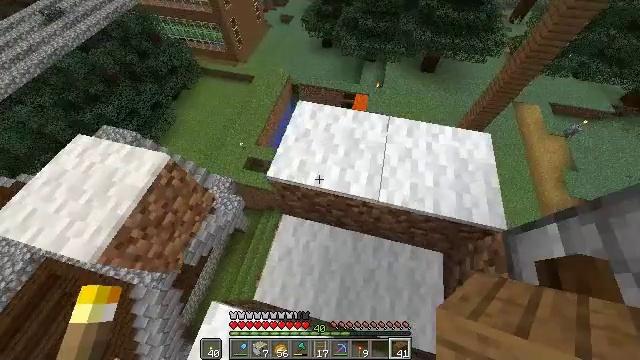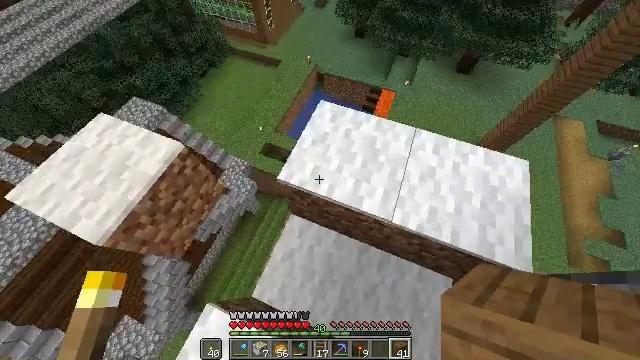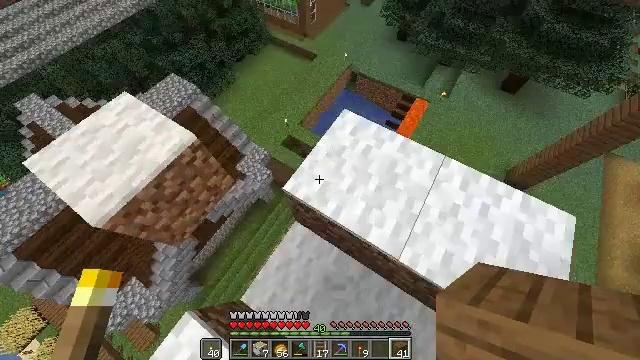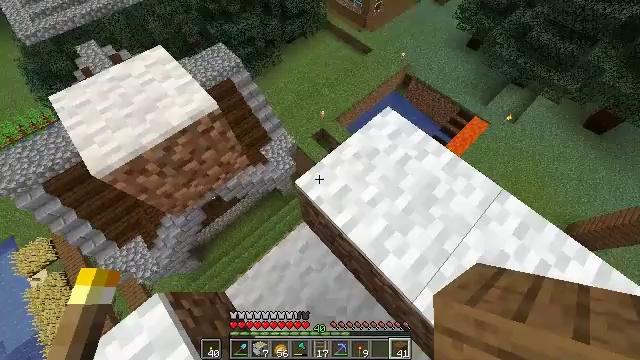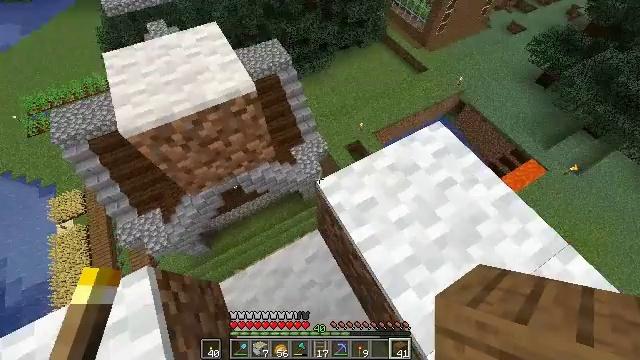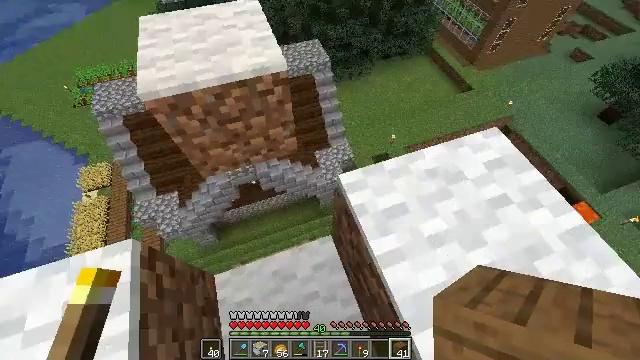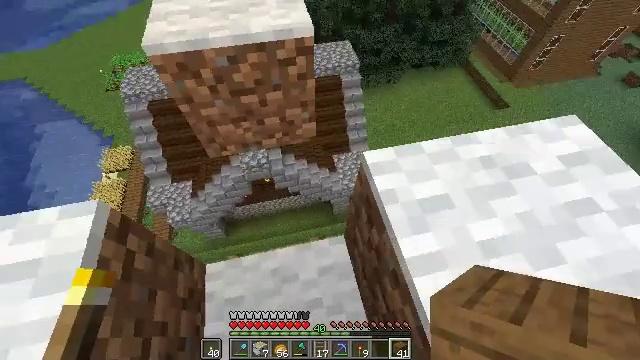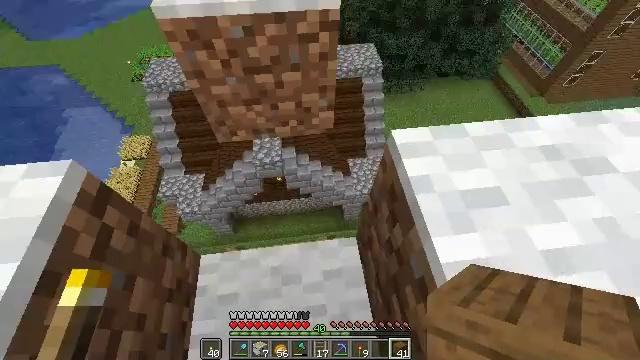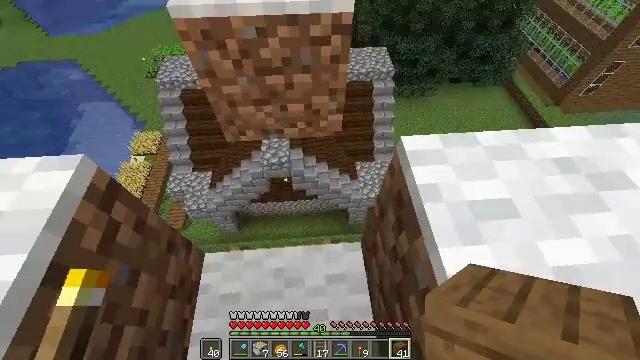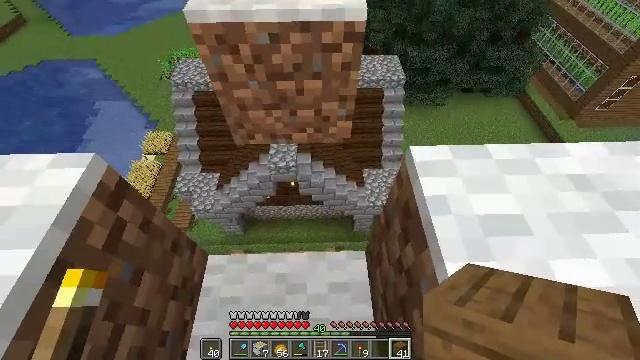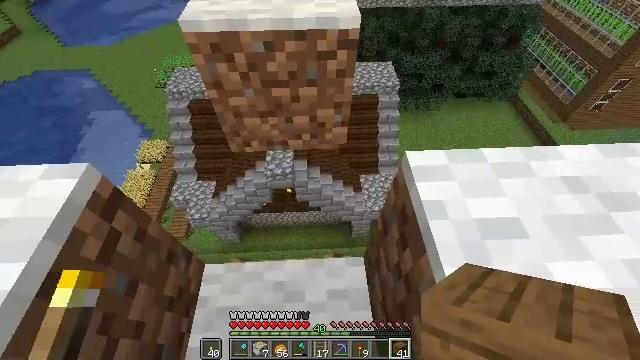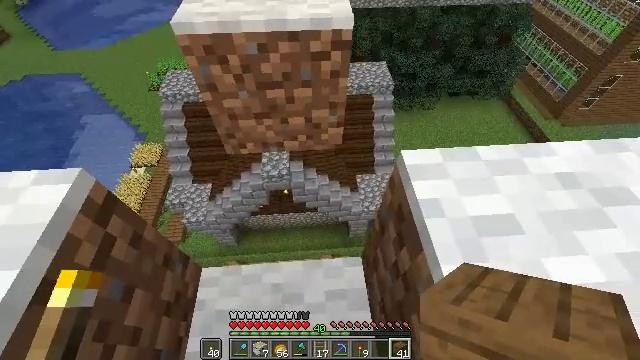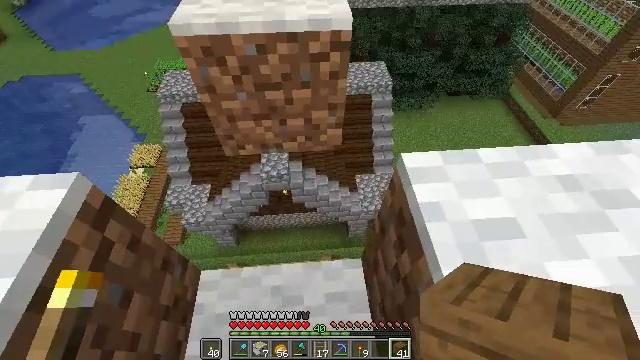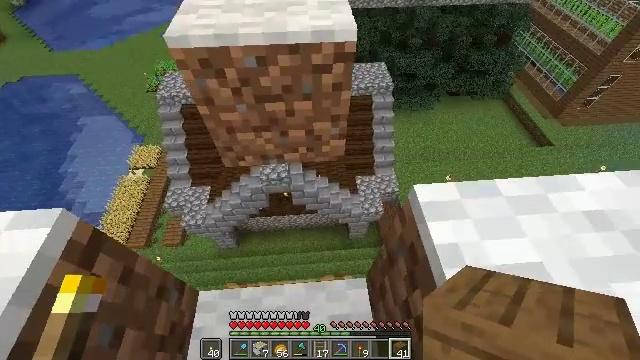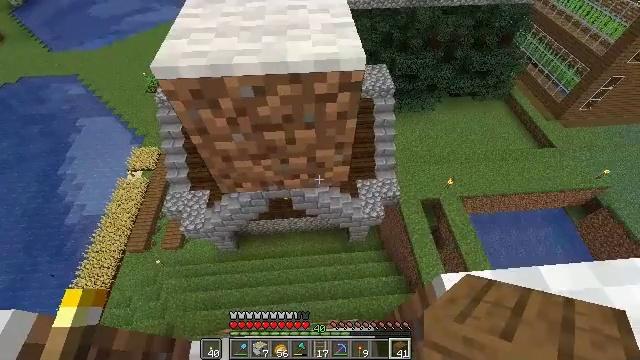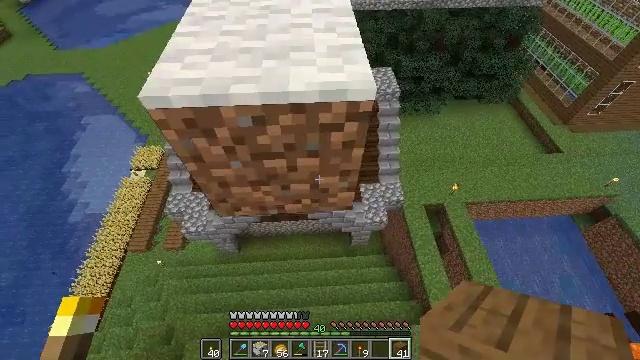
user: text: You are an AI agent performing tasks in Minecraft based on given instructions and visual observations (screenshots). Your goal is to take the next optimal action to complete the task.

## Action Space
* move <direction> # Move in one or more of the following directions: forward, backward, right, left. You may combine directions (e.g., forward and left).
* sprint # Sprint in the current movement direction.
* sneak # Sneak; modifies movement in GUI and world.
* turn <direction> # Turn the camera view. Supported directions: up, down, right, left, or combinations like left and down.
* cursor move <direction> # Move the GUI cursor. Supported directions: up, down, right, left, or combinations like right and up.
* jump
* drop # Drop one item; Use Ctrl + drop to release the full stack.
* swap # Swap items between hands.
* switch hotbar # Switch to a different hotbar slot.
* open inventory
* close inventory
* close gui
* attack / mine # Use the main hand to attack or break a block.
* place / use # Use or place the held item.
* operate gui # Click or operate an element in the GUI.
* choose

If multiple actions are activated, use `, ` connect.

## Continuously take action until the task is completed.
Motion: motion action
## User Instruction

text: Mine potatoes from the farmland.
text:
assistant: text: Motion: move forward, turn left and down
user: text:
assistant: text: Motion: turn left
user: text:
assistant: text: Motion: turn left
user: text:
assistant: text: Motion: turn left and up
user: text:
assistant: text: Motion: turn left and up
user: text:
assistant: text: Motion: turn left and up
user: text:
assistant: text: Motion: turn left and up
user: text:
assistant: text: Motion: turn left
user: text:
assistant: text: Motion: turn left and up
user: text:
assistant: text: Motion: turn right and up
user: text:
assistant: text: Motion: turn right
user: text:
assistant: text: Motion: move forward
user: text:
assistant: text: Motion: move forward
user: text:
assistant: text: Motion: move forward
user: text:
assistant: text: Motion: move forward, turn left
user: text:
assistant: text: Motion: move forward, turn left
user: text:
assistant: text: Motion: move forward, turn left
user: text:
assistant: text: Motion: move forward, turn left
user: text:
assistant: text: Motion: move forward
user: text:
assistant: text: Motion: no_op
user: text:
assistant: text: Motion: no_op
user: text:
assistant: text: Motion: no_op
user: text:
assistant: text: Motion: no_op
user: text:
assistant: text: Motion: no_op
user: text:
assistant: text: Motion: no_op
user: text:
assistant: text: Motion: no_op
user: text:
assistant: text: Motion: no_op
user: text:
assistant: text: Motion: no_op
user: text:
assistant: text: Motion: turn down
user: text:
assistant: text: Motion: turn right and down